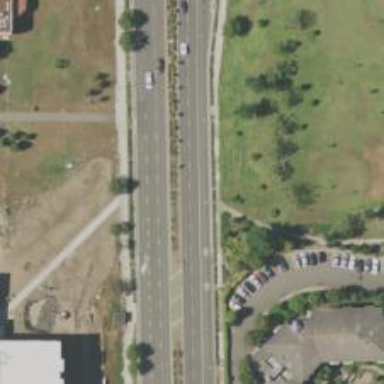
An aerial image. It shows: Primary highway with asphalt surface and separate sidewalk.